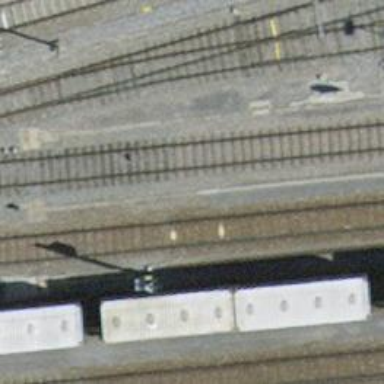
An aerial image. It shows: Railway signal.